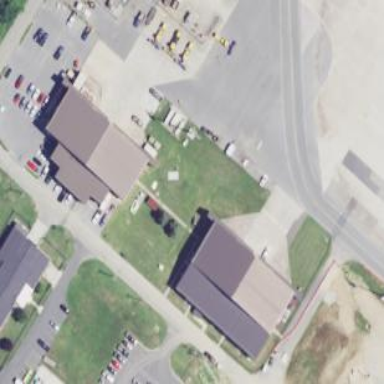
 resembling airport hangar. The roof is tan in color."